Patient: sex M, age 46
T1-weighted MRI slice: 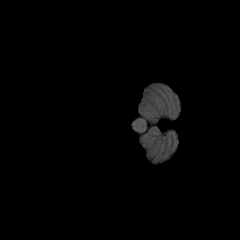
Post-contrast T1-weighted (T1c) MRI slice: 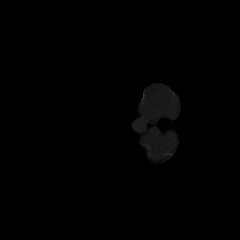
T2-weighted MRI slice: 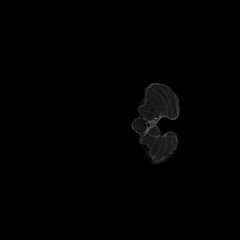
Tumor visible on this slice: no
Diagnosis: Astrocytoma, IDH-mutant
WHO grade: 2